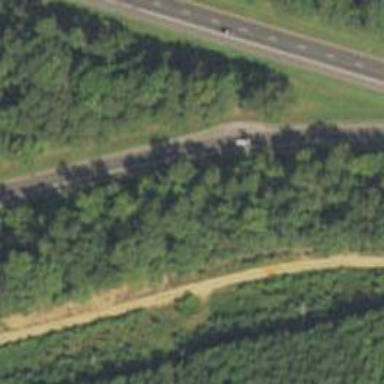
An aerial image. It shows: Asphalt motorway link.